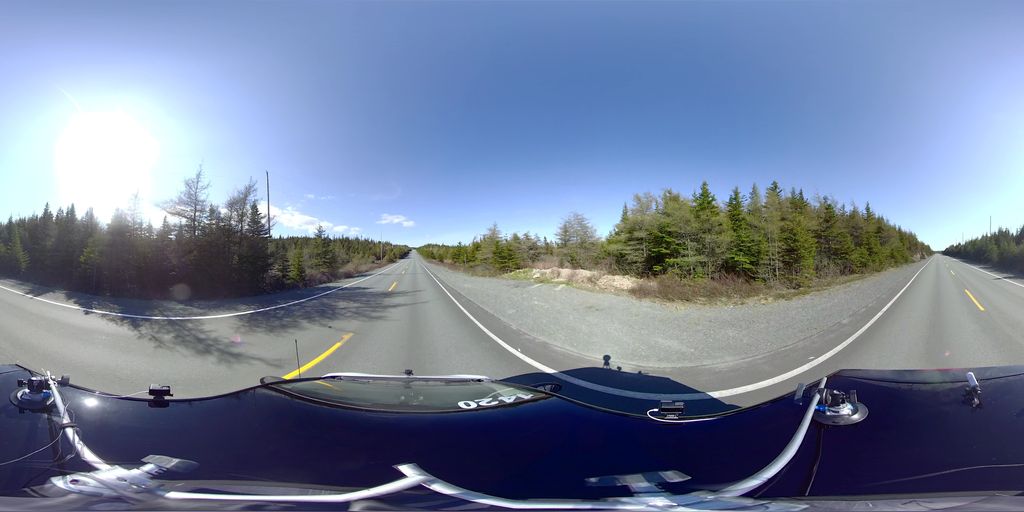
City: st_johns